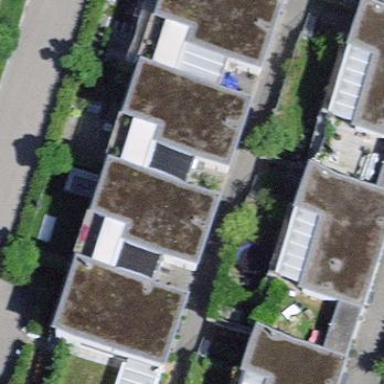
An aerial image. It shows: Simple house.